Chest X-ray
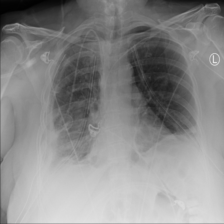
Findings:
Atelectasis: negative
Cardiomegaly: negative
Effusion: negative
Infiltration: negative
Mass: negative
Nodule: negative
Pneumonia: negative
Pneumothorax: negative
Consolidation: negative
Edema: negative
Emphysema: negative
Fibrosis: negative
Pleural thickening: negative
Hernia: negative